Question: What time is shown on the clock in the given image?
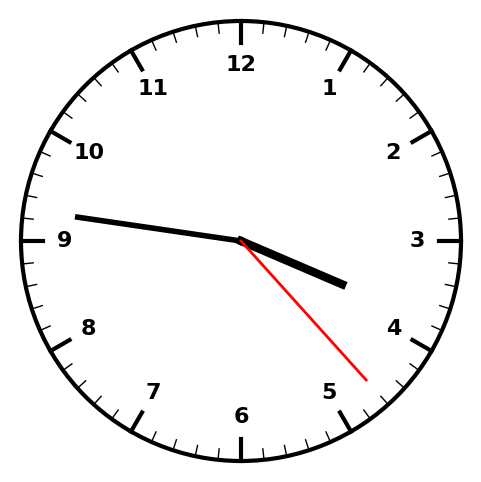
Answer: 03:46:23